Question: In my visual studio (2015), when I open the toolbox window and right click in toolbox and select 'choose items' the choose items window does not show up.
In the status bar it says "Loading choose toolbox items dialog" but the window never loads.

How can I fix this problem?
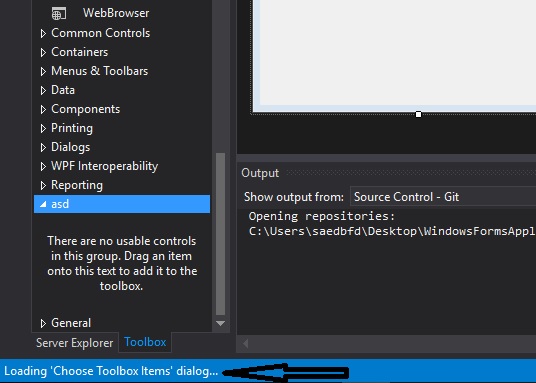
Answer: i had this problem too,and i found a solution to fix it.
if you installed "Install shield 2013" just uninstall it and open the VS and try to open "Choose Item dialog".
in my computer its worked.
good luck